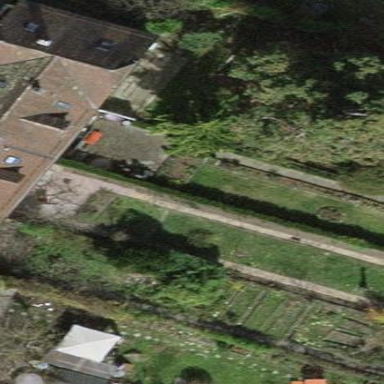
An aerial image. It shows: Garden enclosed by fence.